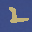
Label: 2